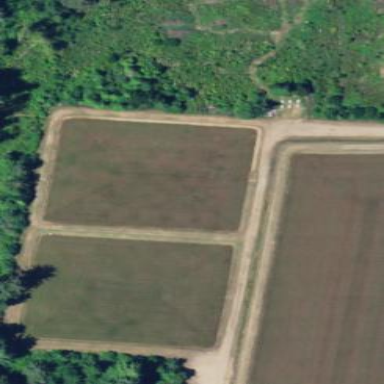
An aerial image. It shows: Farmland with cranberries as the main crop.